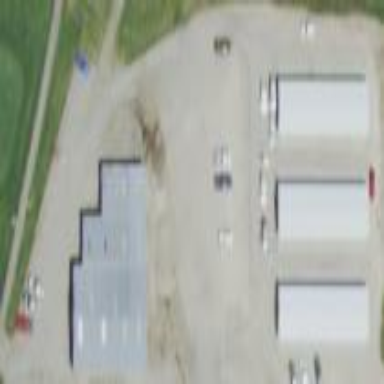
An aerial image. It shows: Parking area with surface.